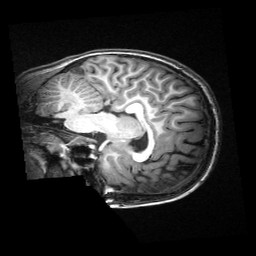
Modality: T1w
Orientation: sagittal
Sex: female